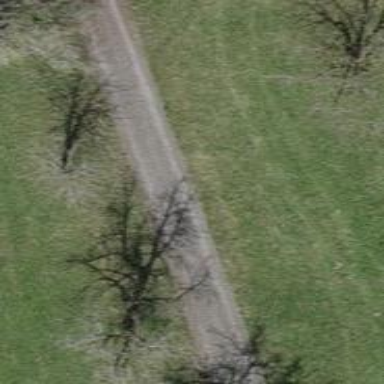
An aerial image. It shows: Track with grade 2 tracktype.